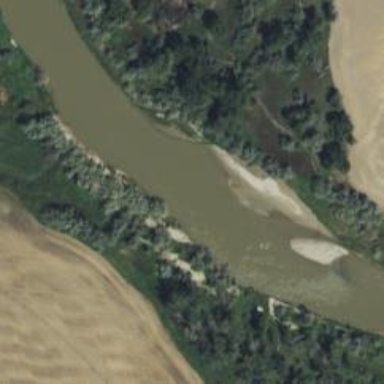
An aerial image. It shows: Beautiful river scene.